Question: How many apps are next to maps?
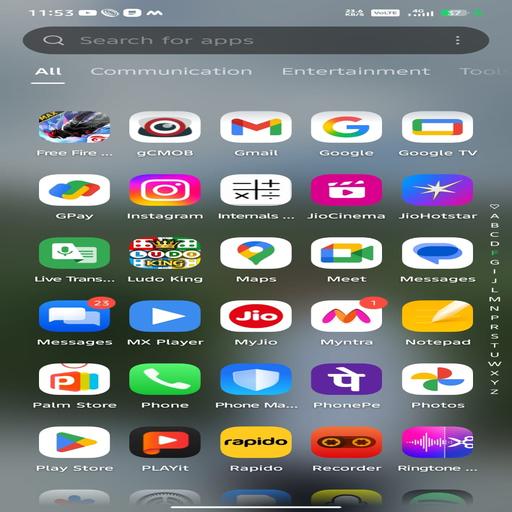
Answer: Two